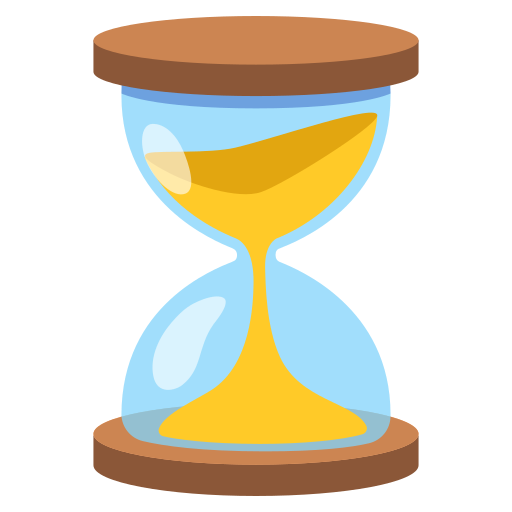
Emoji: ⏳